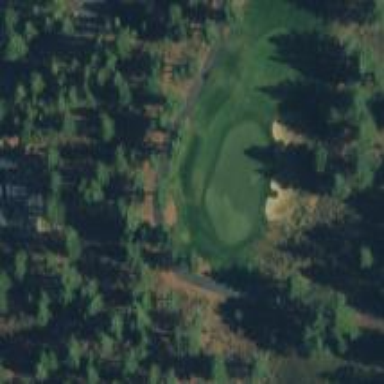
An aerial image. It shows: View of golf hole.